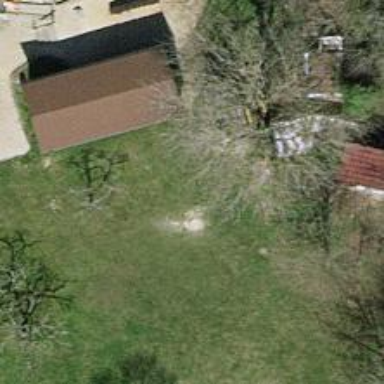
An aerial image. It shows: Mixed leaf type tree in natural setting.